Field crop: maize
Growth stage: 2
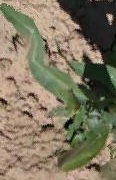
Species: maize